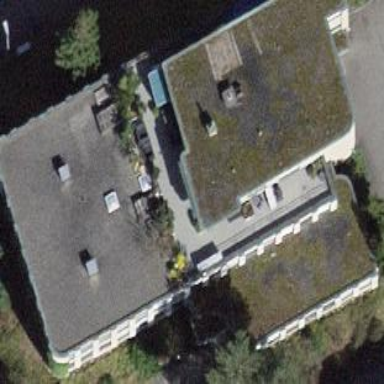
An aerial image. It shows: Commercial building.